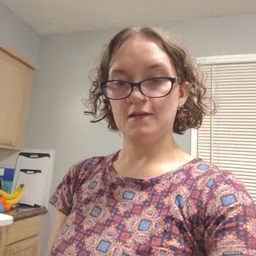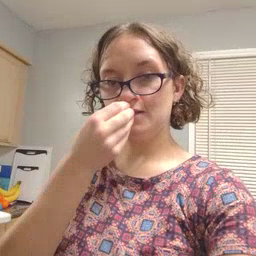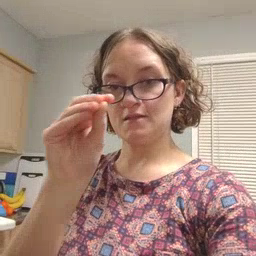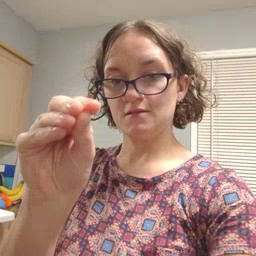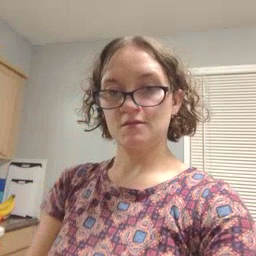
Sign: kiss